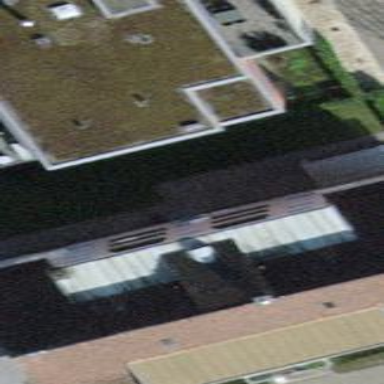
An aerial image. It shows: Gabled roof on building that houses apartments.